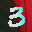
Label: 3